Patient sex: F
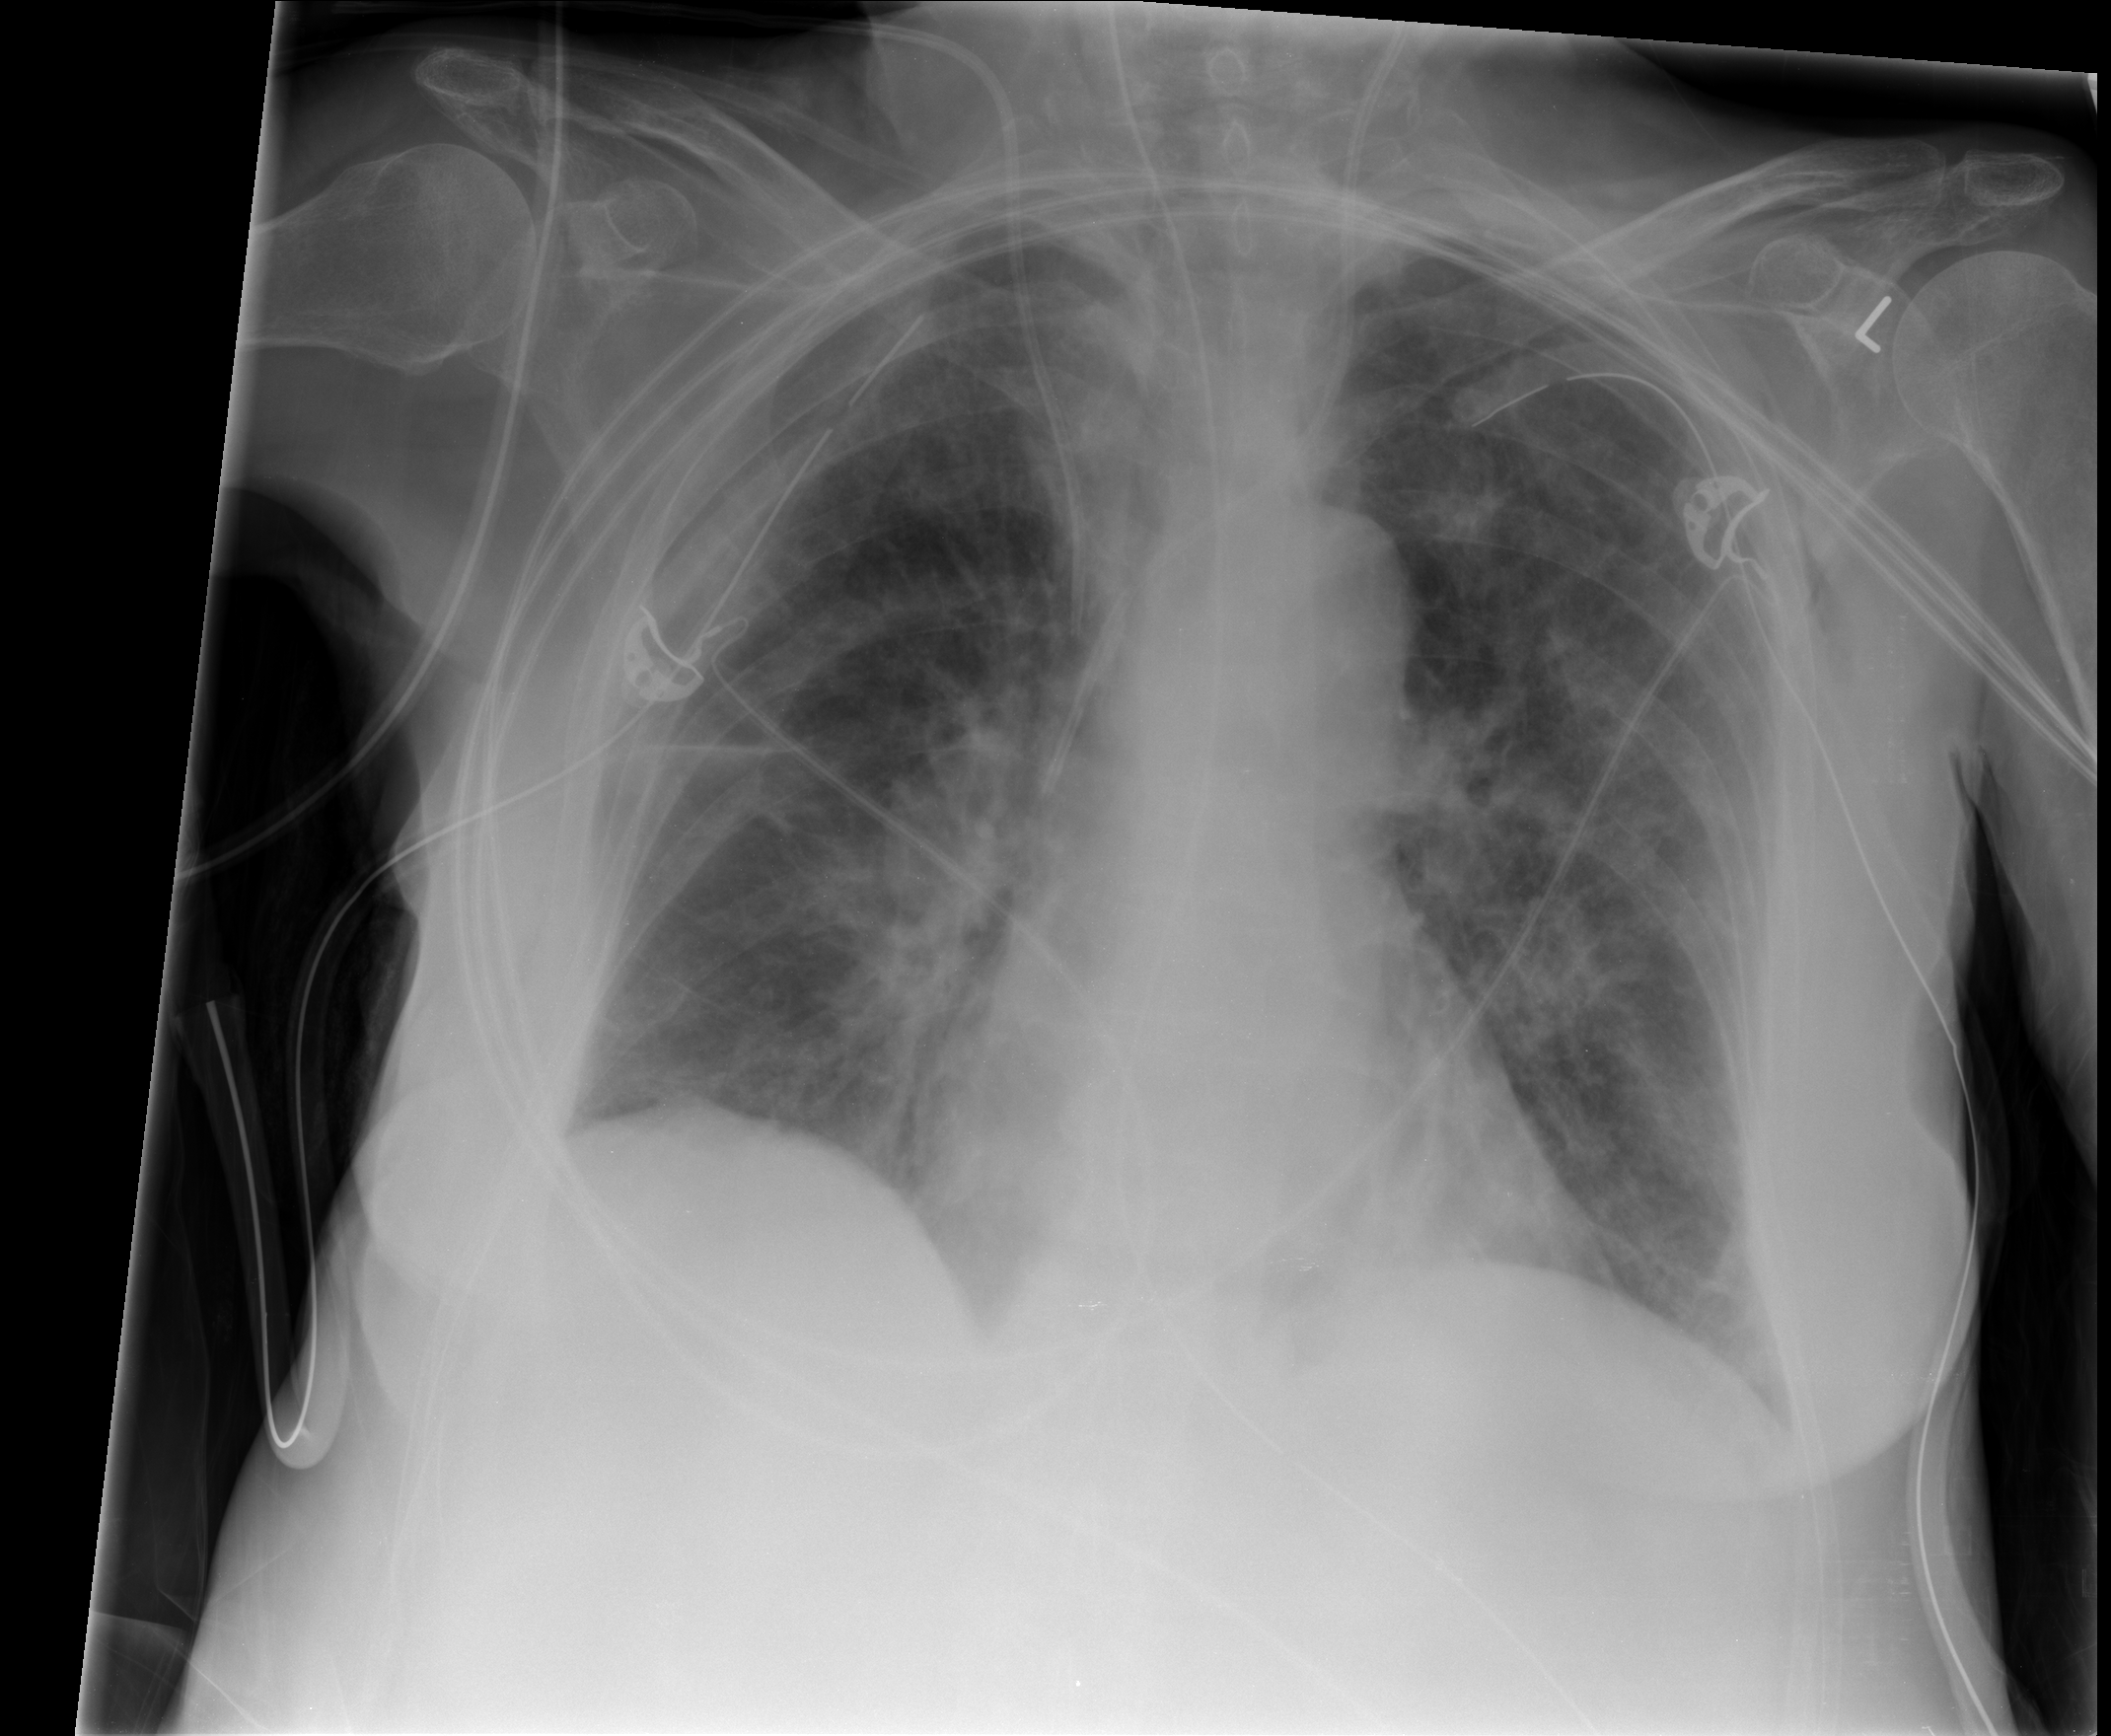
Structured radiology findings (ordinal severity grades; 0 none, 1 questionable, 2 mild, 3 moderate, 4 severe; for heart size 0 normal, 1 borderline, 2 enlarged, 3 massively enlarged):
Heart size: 1
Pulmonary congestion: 3
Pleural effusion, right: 0
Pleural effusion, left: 0
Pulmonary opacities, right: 2
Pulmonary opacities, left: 2
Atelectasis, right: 2
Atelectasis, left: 2